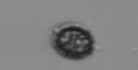
Label: Pseudochattonella_farcimen